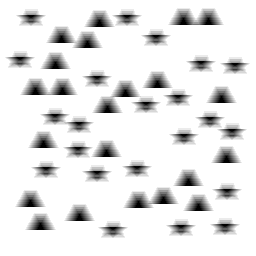
Squares: 0
Triangles: 22
Stars: 22
Total shapes: 44